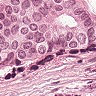
Metastatic tissue present: yes